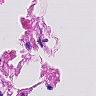
Metastatic tissue present: no